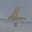
Label: 4